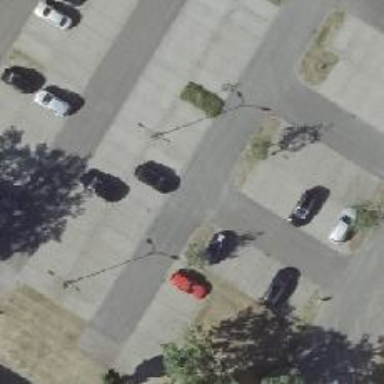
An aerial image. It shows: Road serving as parking aisle.